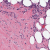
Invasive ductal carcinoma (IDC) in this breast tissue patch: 1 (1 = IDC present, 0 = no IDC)